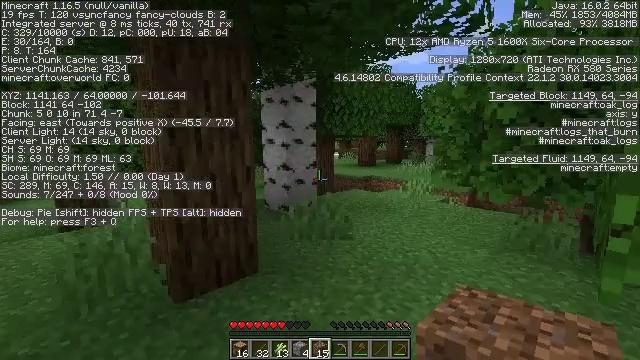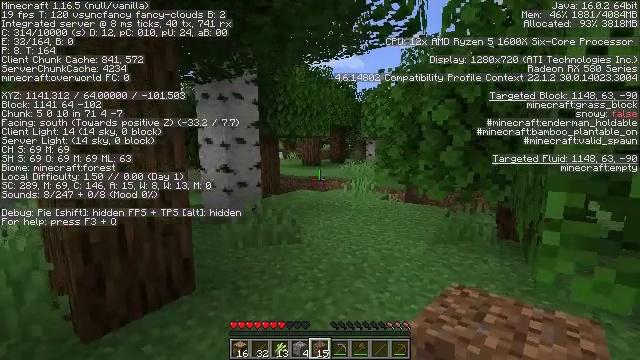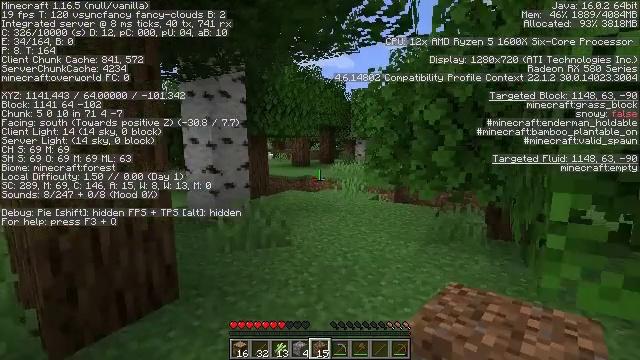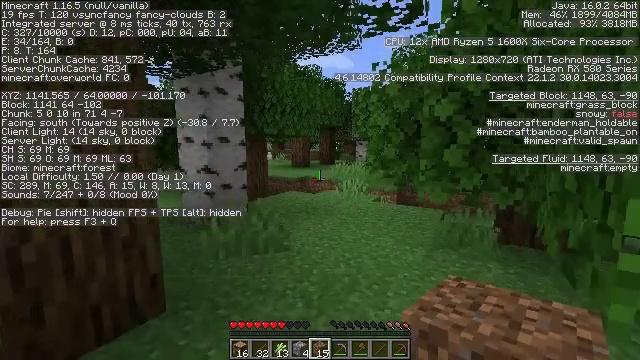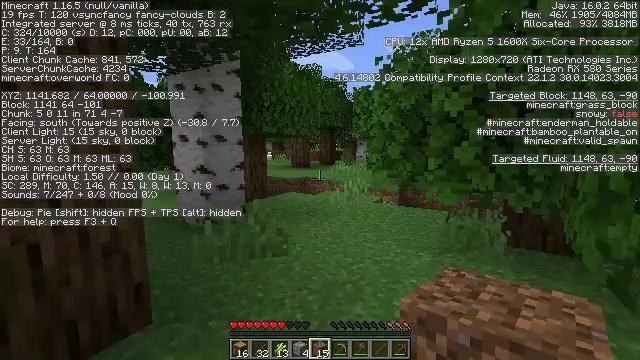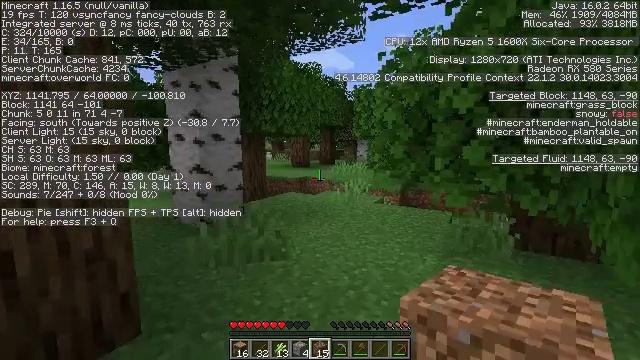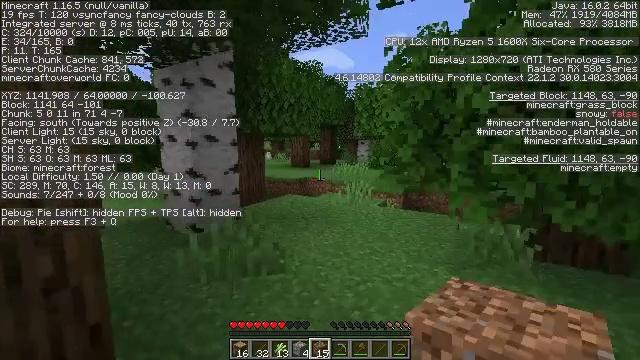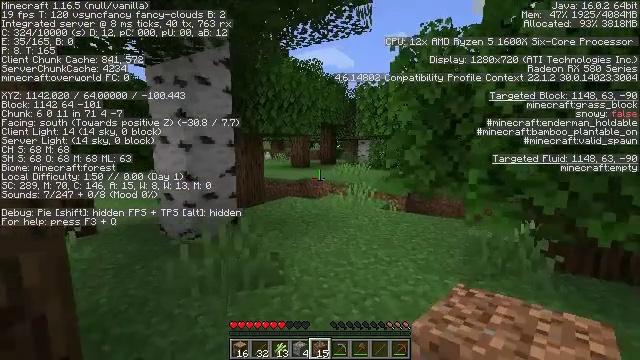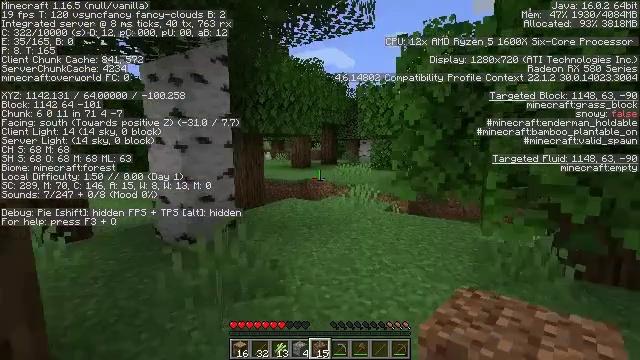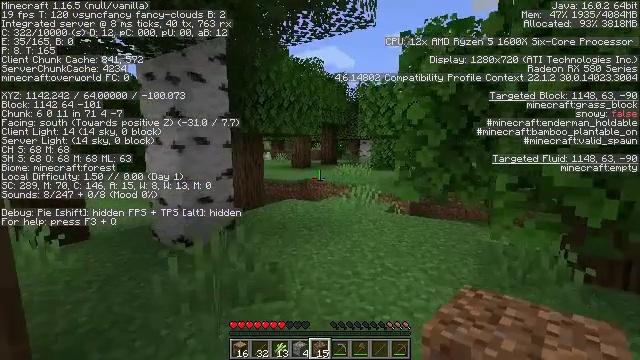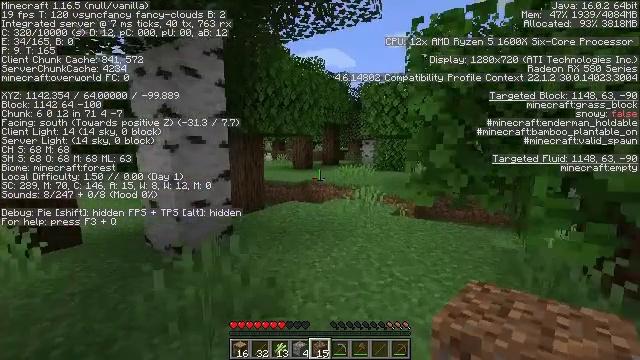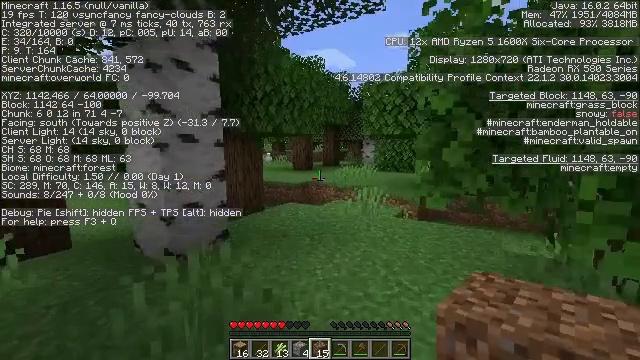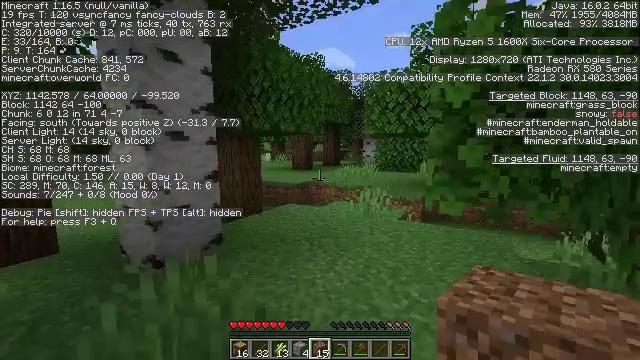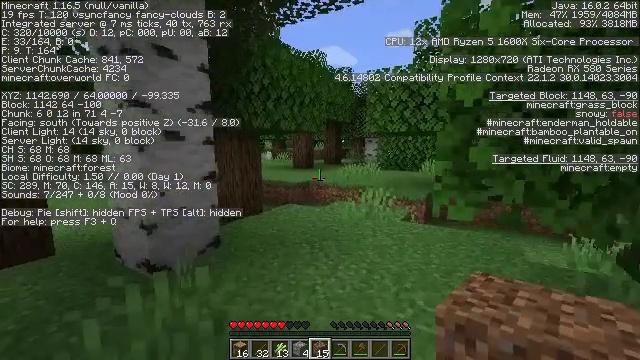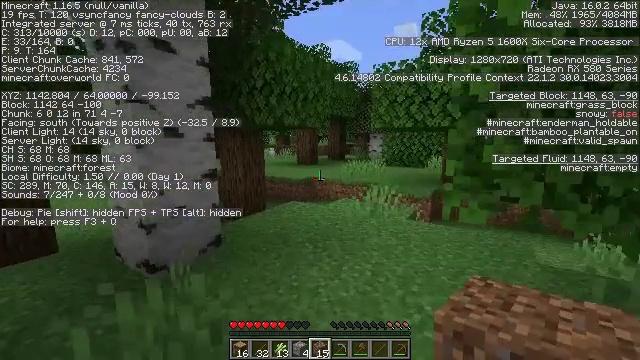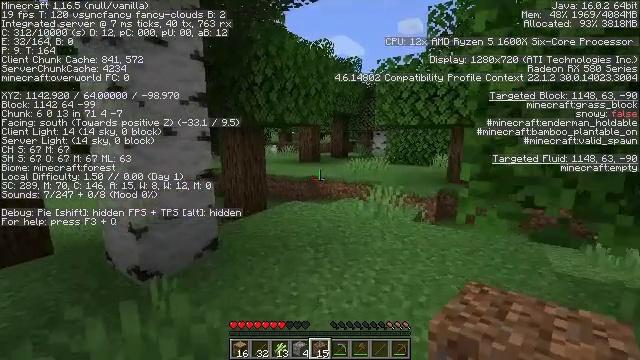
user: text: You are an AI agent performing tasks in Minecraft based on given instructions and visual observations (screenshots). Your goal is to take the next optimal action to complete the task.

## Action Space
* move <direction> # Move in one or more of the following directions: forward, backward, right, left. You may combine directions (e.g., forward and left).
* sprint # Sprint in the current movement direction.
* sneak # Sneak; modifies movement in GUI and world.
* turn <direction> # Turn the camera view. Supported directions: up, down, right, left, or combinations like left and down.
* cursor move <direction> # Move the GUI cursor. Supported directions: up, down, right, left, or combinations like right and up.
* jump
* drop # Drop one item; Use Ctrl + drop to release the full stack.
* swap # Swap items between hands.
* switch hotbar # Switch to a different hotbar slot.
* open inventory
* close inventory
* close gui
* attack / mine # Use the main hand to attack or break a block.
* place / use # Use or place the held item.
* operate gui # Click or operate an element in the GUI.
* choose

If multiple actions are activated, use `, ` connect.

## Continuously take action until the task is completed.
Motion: motion action
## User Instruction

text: Kill mobs.
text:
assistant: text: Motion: move forward, turn right
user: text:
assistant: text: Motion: move forward, turn right
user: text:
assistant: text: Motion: move forward
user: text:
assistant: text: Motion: move forward
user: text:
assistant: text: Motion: move forward
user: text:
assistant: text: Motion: move forward
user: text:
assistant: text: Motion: move forward
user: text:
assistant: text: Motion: move forward
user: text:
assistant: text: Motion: move forward
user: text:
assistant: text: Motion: move forward
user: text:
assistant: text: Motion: move forward
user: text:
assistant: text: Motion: move forward
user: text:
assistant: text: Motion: move forward
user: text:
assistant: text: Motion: move forward
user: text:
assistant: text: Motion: move forward
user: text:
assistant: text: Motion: move forward
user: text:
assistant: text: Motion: move forward
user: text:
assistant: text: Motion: move forward
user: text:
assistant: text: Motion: move forward
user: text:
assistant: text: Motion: move forward
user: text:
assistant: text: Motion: move forward
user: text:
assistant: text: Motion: move forward
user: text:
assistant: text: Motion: move forward
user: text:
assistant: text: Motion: move forward
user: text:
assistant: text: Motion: move forward
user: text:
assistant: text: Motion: move forward
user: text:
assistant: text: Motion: move forward
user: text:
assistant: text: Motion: move forward
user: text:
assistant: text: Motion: move forward
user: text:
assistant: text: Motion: move forward